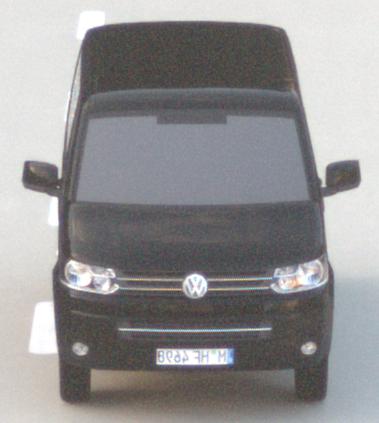
Make: VW Commercial Vehicles (Nutzfahrzeuge)
Model: T5 Multivan 2.0
Detailed model: T5 Multivan
Model produced from: 2009/09
Model produced until: 2013/06
Doors: 4
Color: black
Road condition: wet road
Daytime: sunrise or sunset
Contrast: low contrast